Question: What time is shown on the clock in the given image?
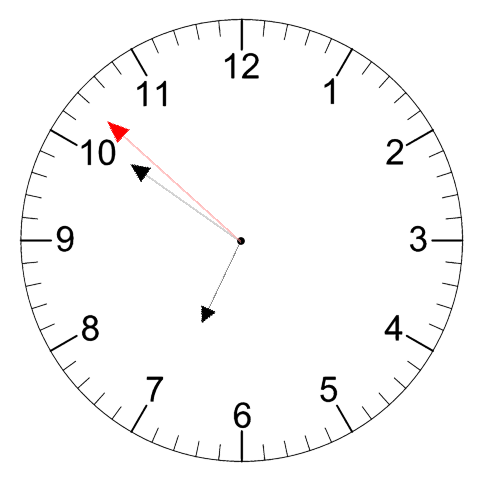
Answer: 06:50:52